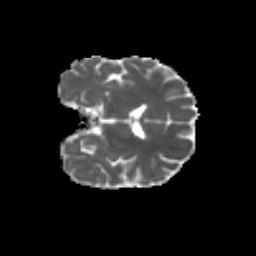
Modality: MD
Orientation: coronal
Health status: ill
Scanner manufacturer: siemens
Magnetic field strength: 3 T
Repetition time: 13.7 s
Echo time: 0.098 s